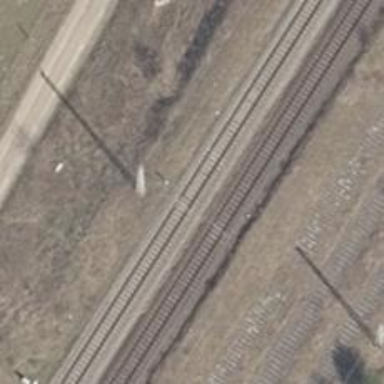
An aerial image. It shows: Railway signal.